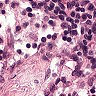
Metastatic tissue present: no